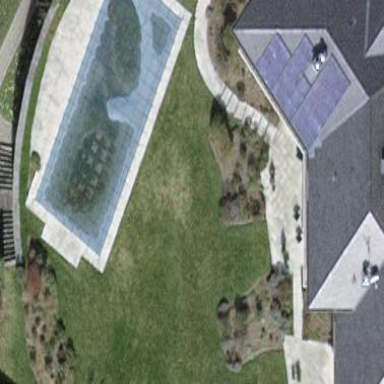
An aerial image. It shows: Swimming pool located in leisure land.